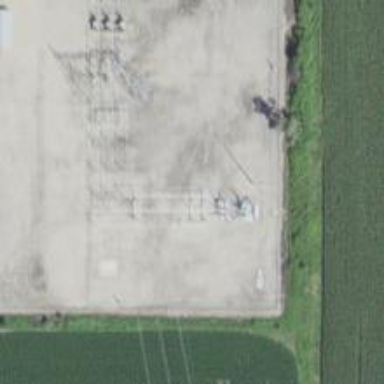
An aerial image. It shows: Switch used for power control.